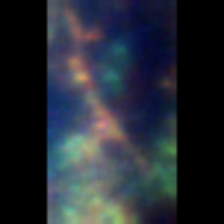
Taxon: Unknown_full_image
Group: Unknown